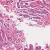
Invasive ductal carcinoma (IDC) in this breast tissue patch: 0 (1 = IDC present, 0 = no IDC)